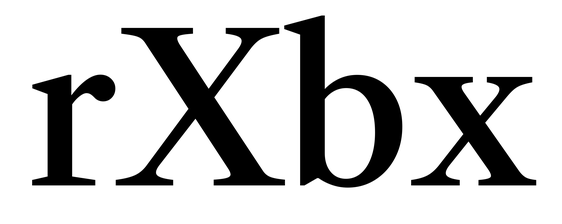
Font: LibreCaslonText_Medium